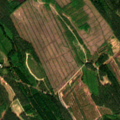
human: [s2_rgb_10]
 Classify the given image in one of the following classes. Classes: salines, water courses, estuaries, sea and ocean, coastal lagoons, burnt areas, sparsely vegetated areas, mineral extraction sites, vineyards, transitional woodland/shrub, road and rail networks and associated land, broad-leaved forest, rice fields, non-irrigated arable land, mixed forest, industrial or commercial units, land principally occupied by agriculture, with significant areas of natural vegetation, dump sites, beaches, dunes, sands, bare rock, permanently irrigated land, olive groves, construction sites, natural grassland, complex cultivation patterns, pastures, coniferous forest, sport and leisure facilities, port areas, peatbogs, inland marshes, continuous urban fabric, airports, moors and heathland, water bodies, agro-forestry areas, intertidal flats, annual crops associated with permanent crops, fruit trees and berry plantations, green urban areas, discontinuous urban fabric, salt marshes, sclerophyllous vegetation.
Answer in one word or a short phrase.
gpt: coniferous forest, mixed forest, transitional woodland/shrub, peatbogs